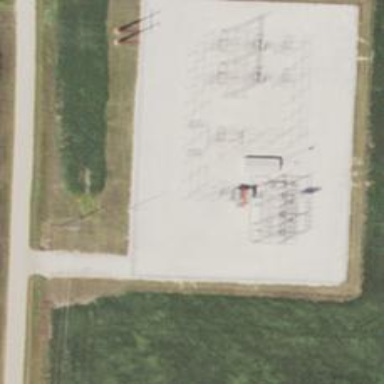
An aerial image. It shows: Outdoor distribution level power substation.